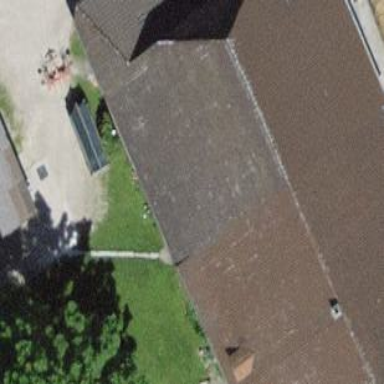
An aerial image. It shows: Farm building.